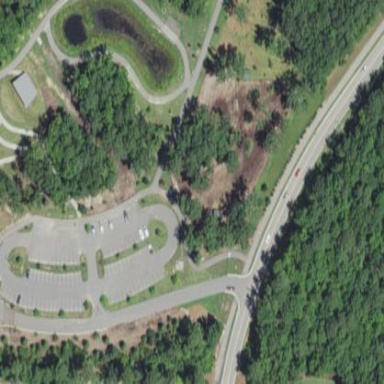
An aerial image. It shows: Dog park located on leisure land.